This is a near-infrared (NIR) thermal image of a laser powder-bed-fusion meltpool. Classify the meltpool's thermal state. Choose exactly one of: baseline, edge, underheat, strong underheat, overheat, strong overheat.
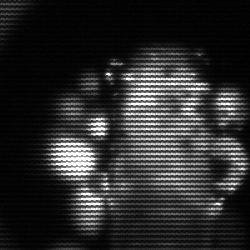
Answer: baseline